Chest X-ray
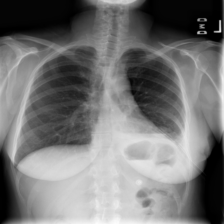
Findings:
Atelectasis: positive
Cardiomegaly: negative
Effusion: negative
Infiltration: negative
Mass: negative
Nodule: negative
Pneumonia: negative
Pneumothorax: negative
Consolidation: negative
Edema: negative
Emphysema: negative
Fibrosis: negative
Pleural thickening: negative
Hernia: negative